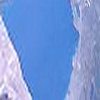
Label: water